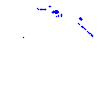
Particle: kaon